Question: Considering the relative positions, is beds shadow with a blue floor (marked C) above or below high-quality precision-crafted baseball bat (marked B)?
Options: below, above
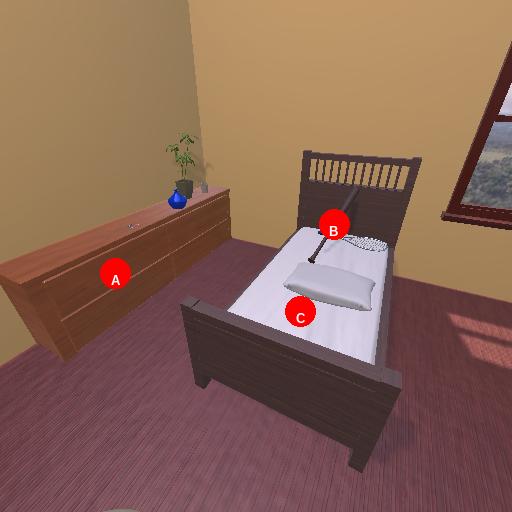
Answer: below